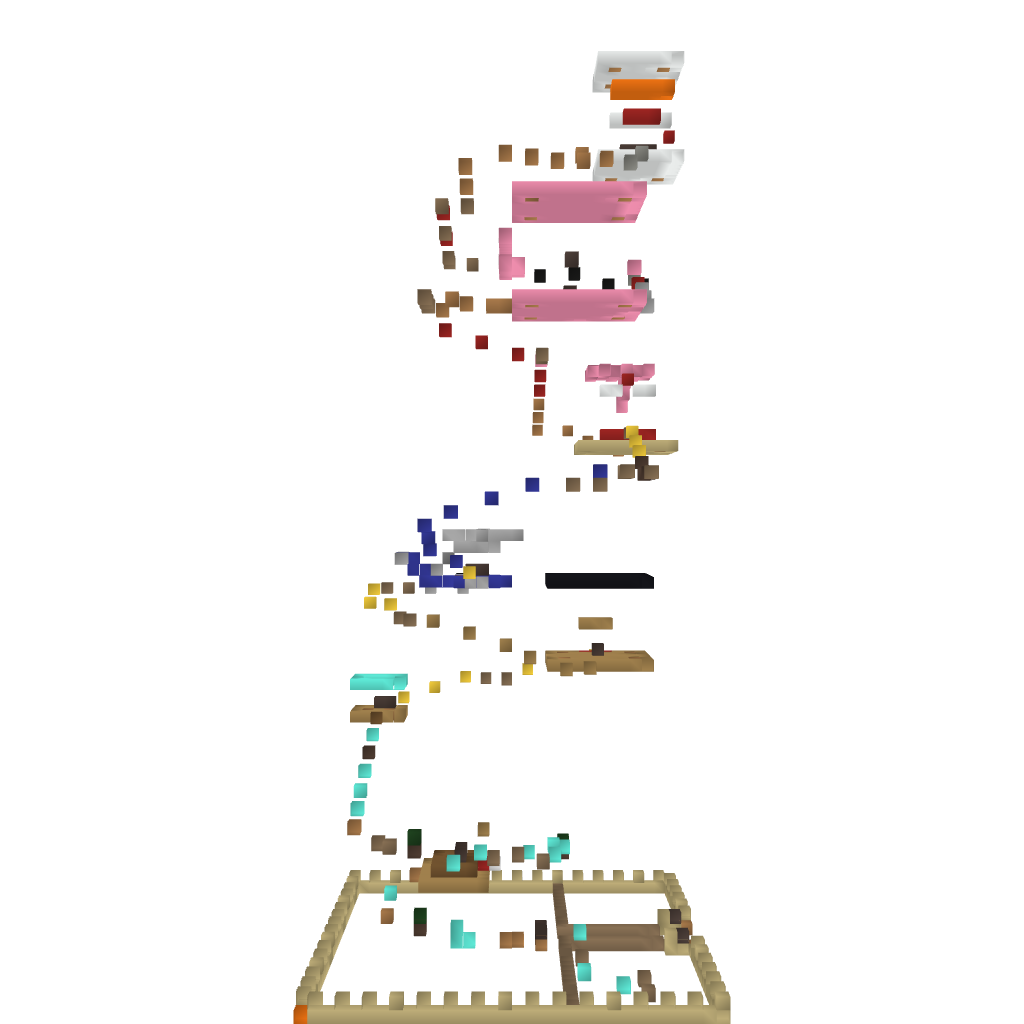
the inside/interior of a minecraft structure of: Parkour Extrem